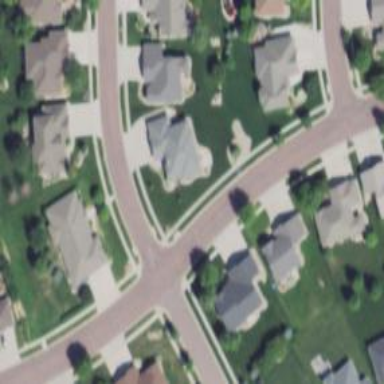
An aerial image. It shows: Residential road.